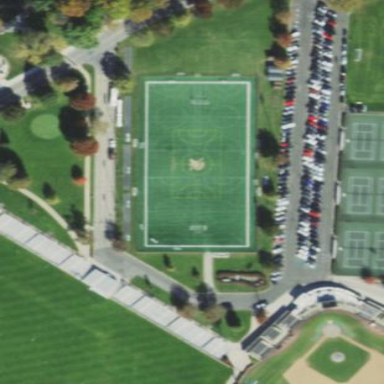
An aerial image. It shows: Pitch designated for leisure land activities. It is used for playing rugby and lacrosse.